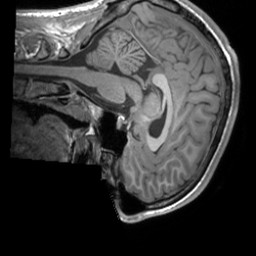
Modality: T1w
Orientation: sagittal
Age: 21
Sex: male
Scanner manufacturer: siemens
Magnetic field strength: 3 T
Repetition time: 1.9 s
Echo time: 0.00226 s